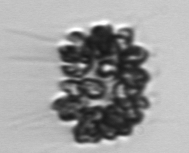
Label: Corymbellus